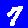
Digit: 7